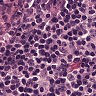
Metastatic tissue present: no